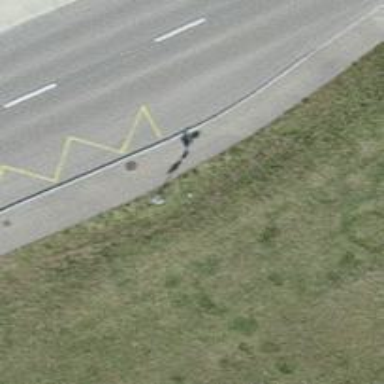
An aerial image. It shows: Platform for public transport. The platform is located by the road.